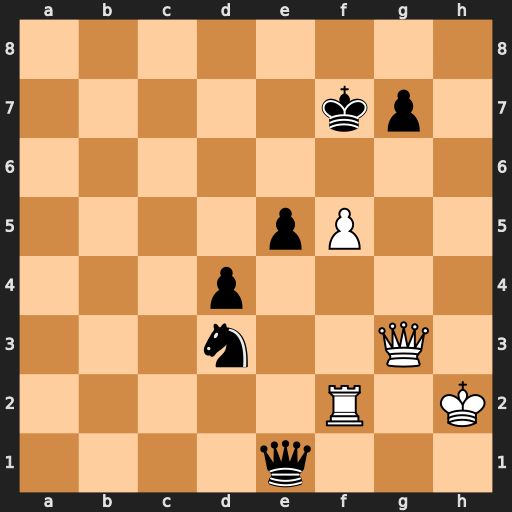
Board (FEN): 8/5kp1/8/4pP2/3p4/3n2Q1/5R1K/4q3
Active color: w
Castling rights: -
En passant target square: -
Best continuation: Qg6+ Kf8 Qd6+